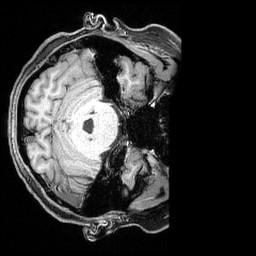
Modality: T1w
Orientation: axial
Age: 32
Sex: female
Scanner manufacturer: siemens
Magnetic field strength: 3 T
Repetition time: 2.3 s
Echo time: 0.00324 s